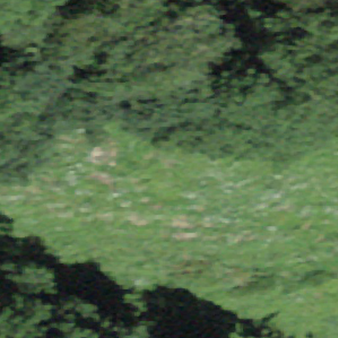
Label: other